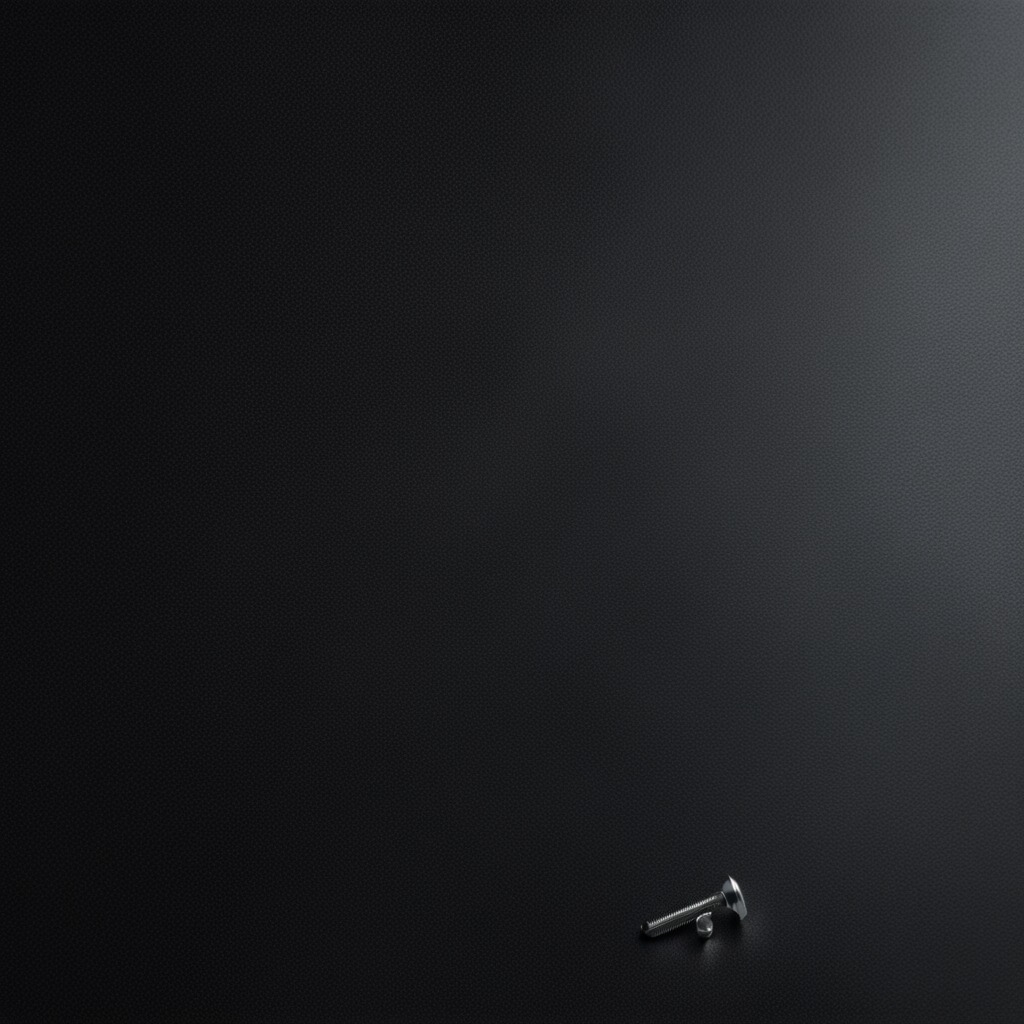
A metal screw lying on a clean granite tabletop covered with a black rubber mat inside a workshop at night dim ambient light soft shadows worn but beneath the mat